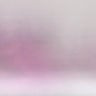
Metastatic tissue present: no